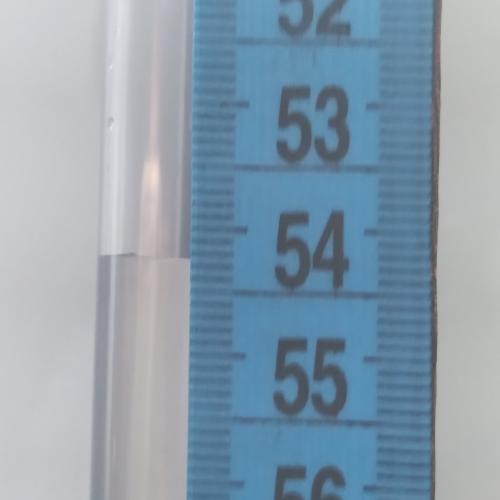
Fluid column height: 54.3 cm